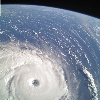
Label: cloud